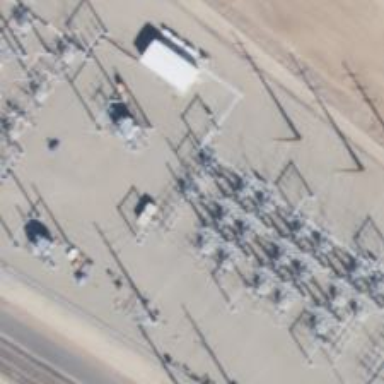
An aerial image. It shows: Switch used for power control.